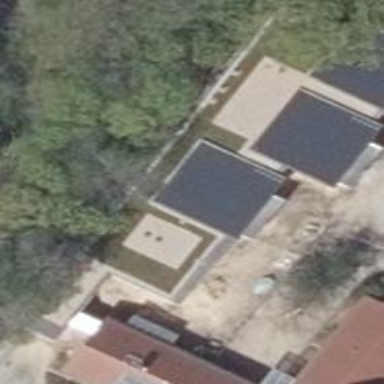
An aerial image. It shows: Kindergarten building.